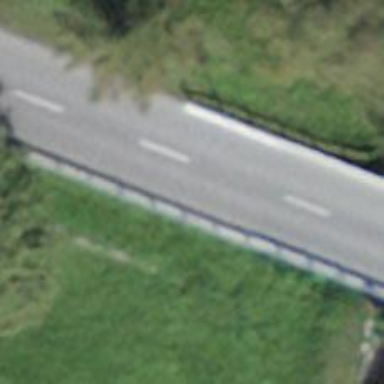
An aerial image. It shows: Tertiary road on asphalt surface on bridge.